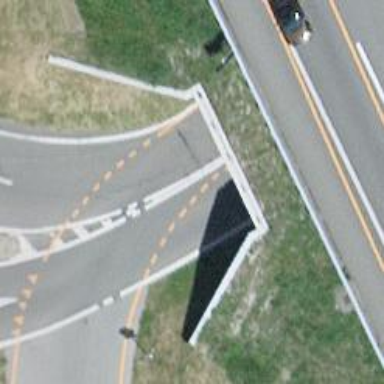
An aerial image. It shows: Service road with asphalt surface passing through tunnel.